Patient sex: M
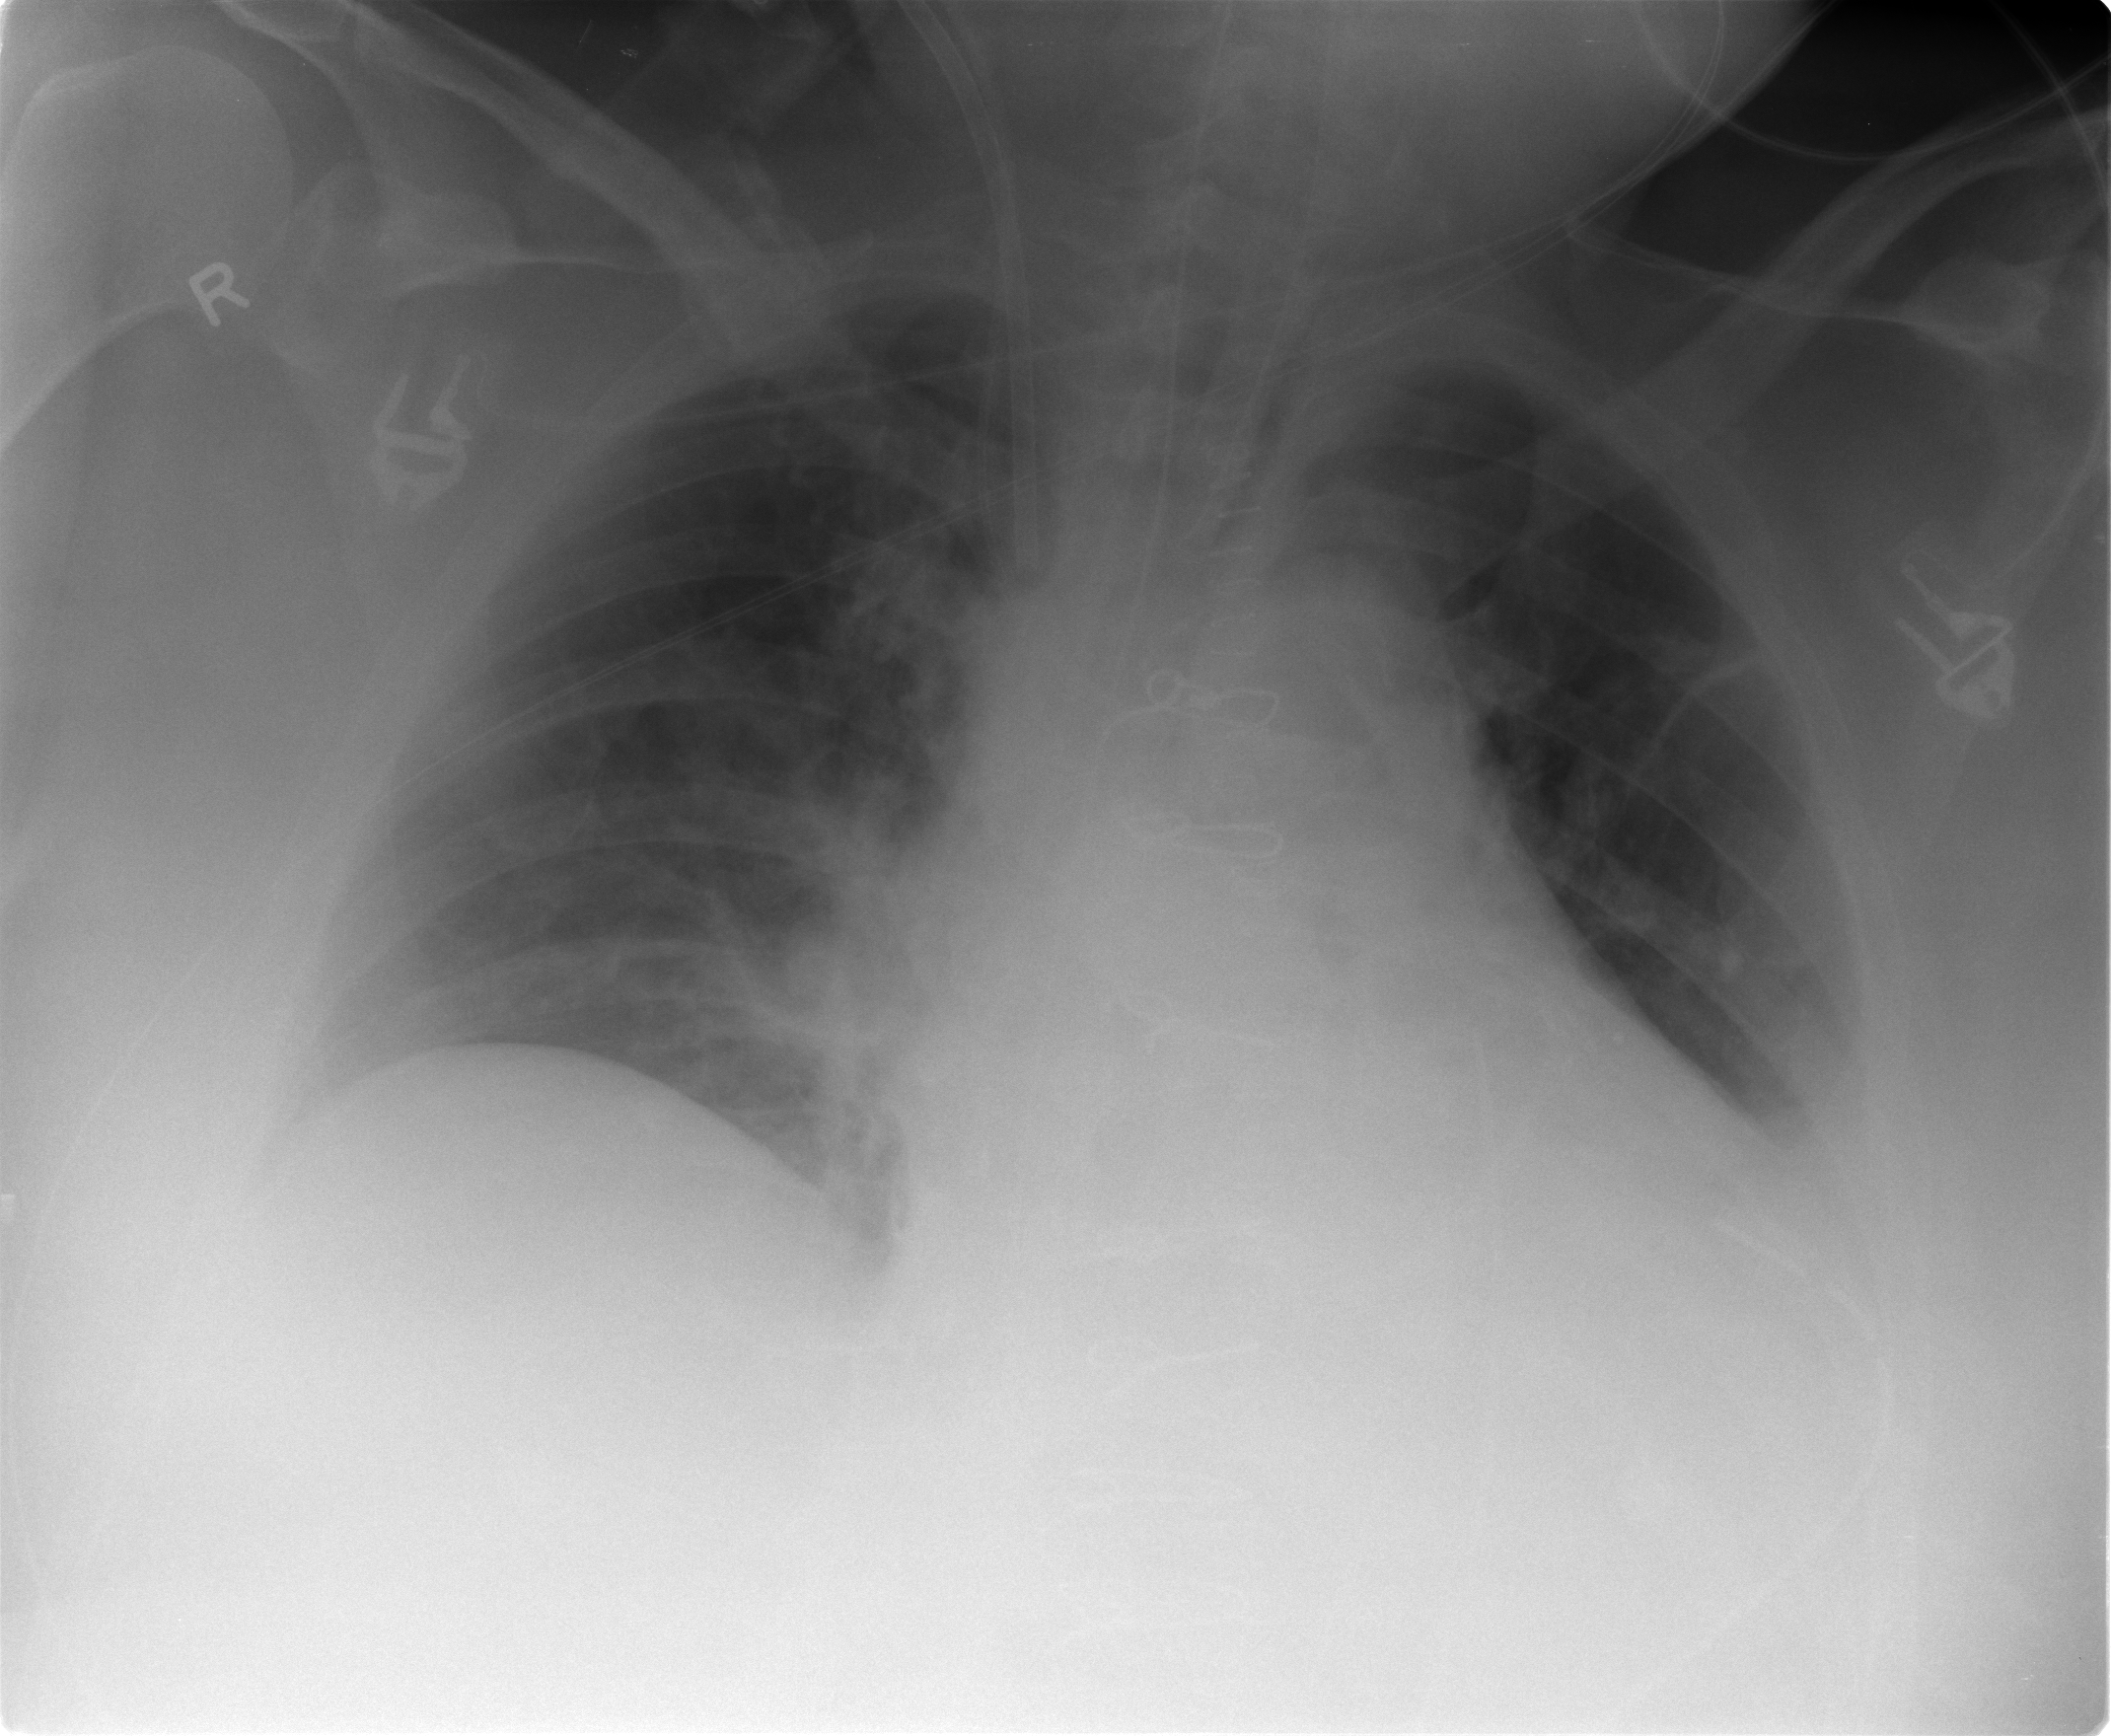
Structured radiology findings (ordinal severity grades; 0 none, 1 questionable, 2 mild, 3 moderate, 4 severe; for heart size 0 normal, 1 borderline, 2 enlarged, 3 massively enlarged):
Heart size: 2
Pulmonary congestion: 2
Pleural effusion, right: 0
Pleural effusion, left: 2
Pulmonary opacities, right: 1
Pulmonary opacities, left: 1
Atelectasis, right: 2
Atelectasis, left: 2